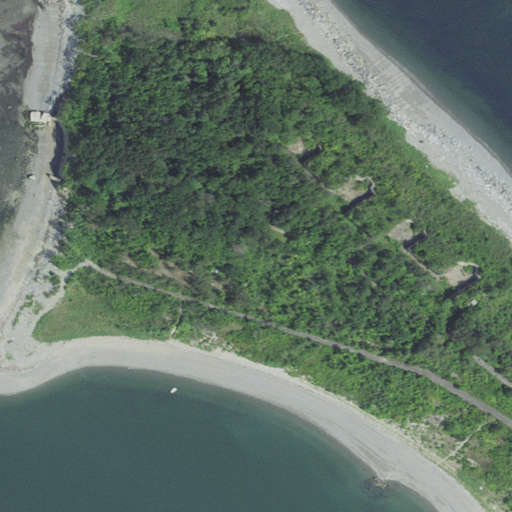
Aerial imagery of island in Massachusetts named Lovell Island containing open water, deciduous forest, grassland, barren land, mixed forest, shrub, medium intensity development, high intensity development, and herbaceous wetlands